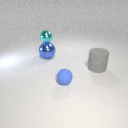
small cyan metal sphere above large blue metal sphere